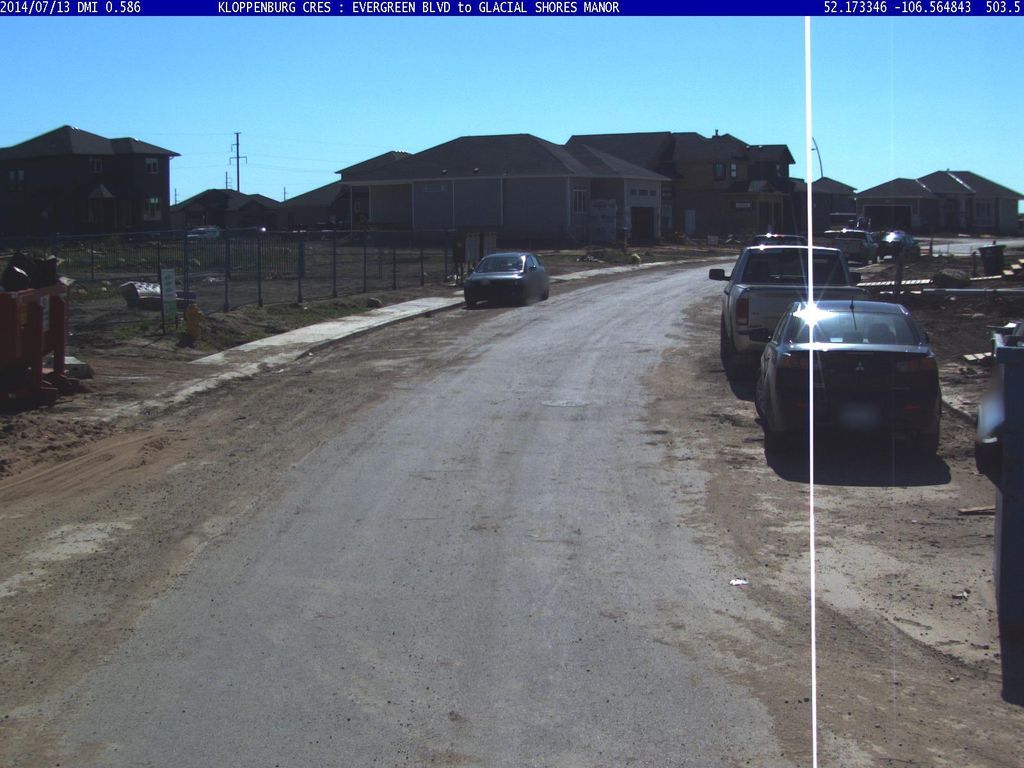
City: saskatoon